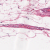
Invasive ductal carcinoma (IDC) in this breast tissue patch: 0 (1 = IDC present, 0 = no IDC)